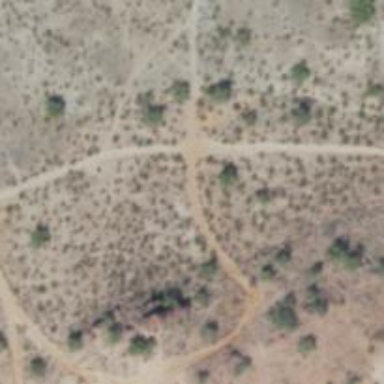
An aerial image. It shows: Hiking trail path.